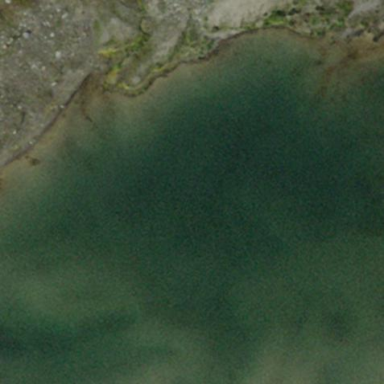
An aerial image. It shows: Beautiful lake surrounded by nature.